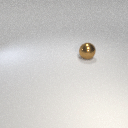
large brown metal sphere